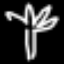
Label: palm tree